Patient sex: F
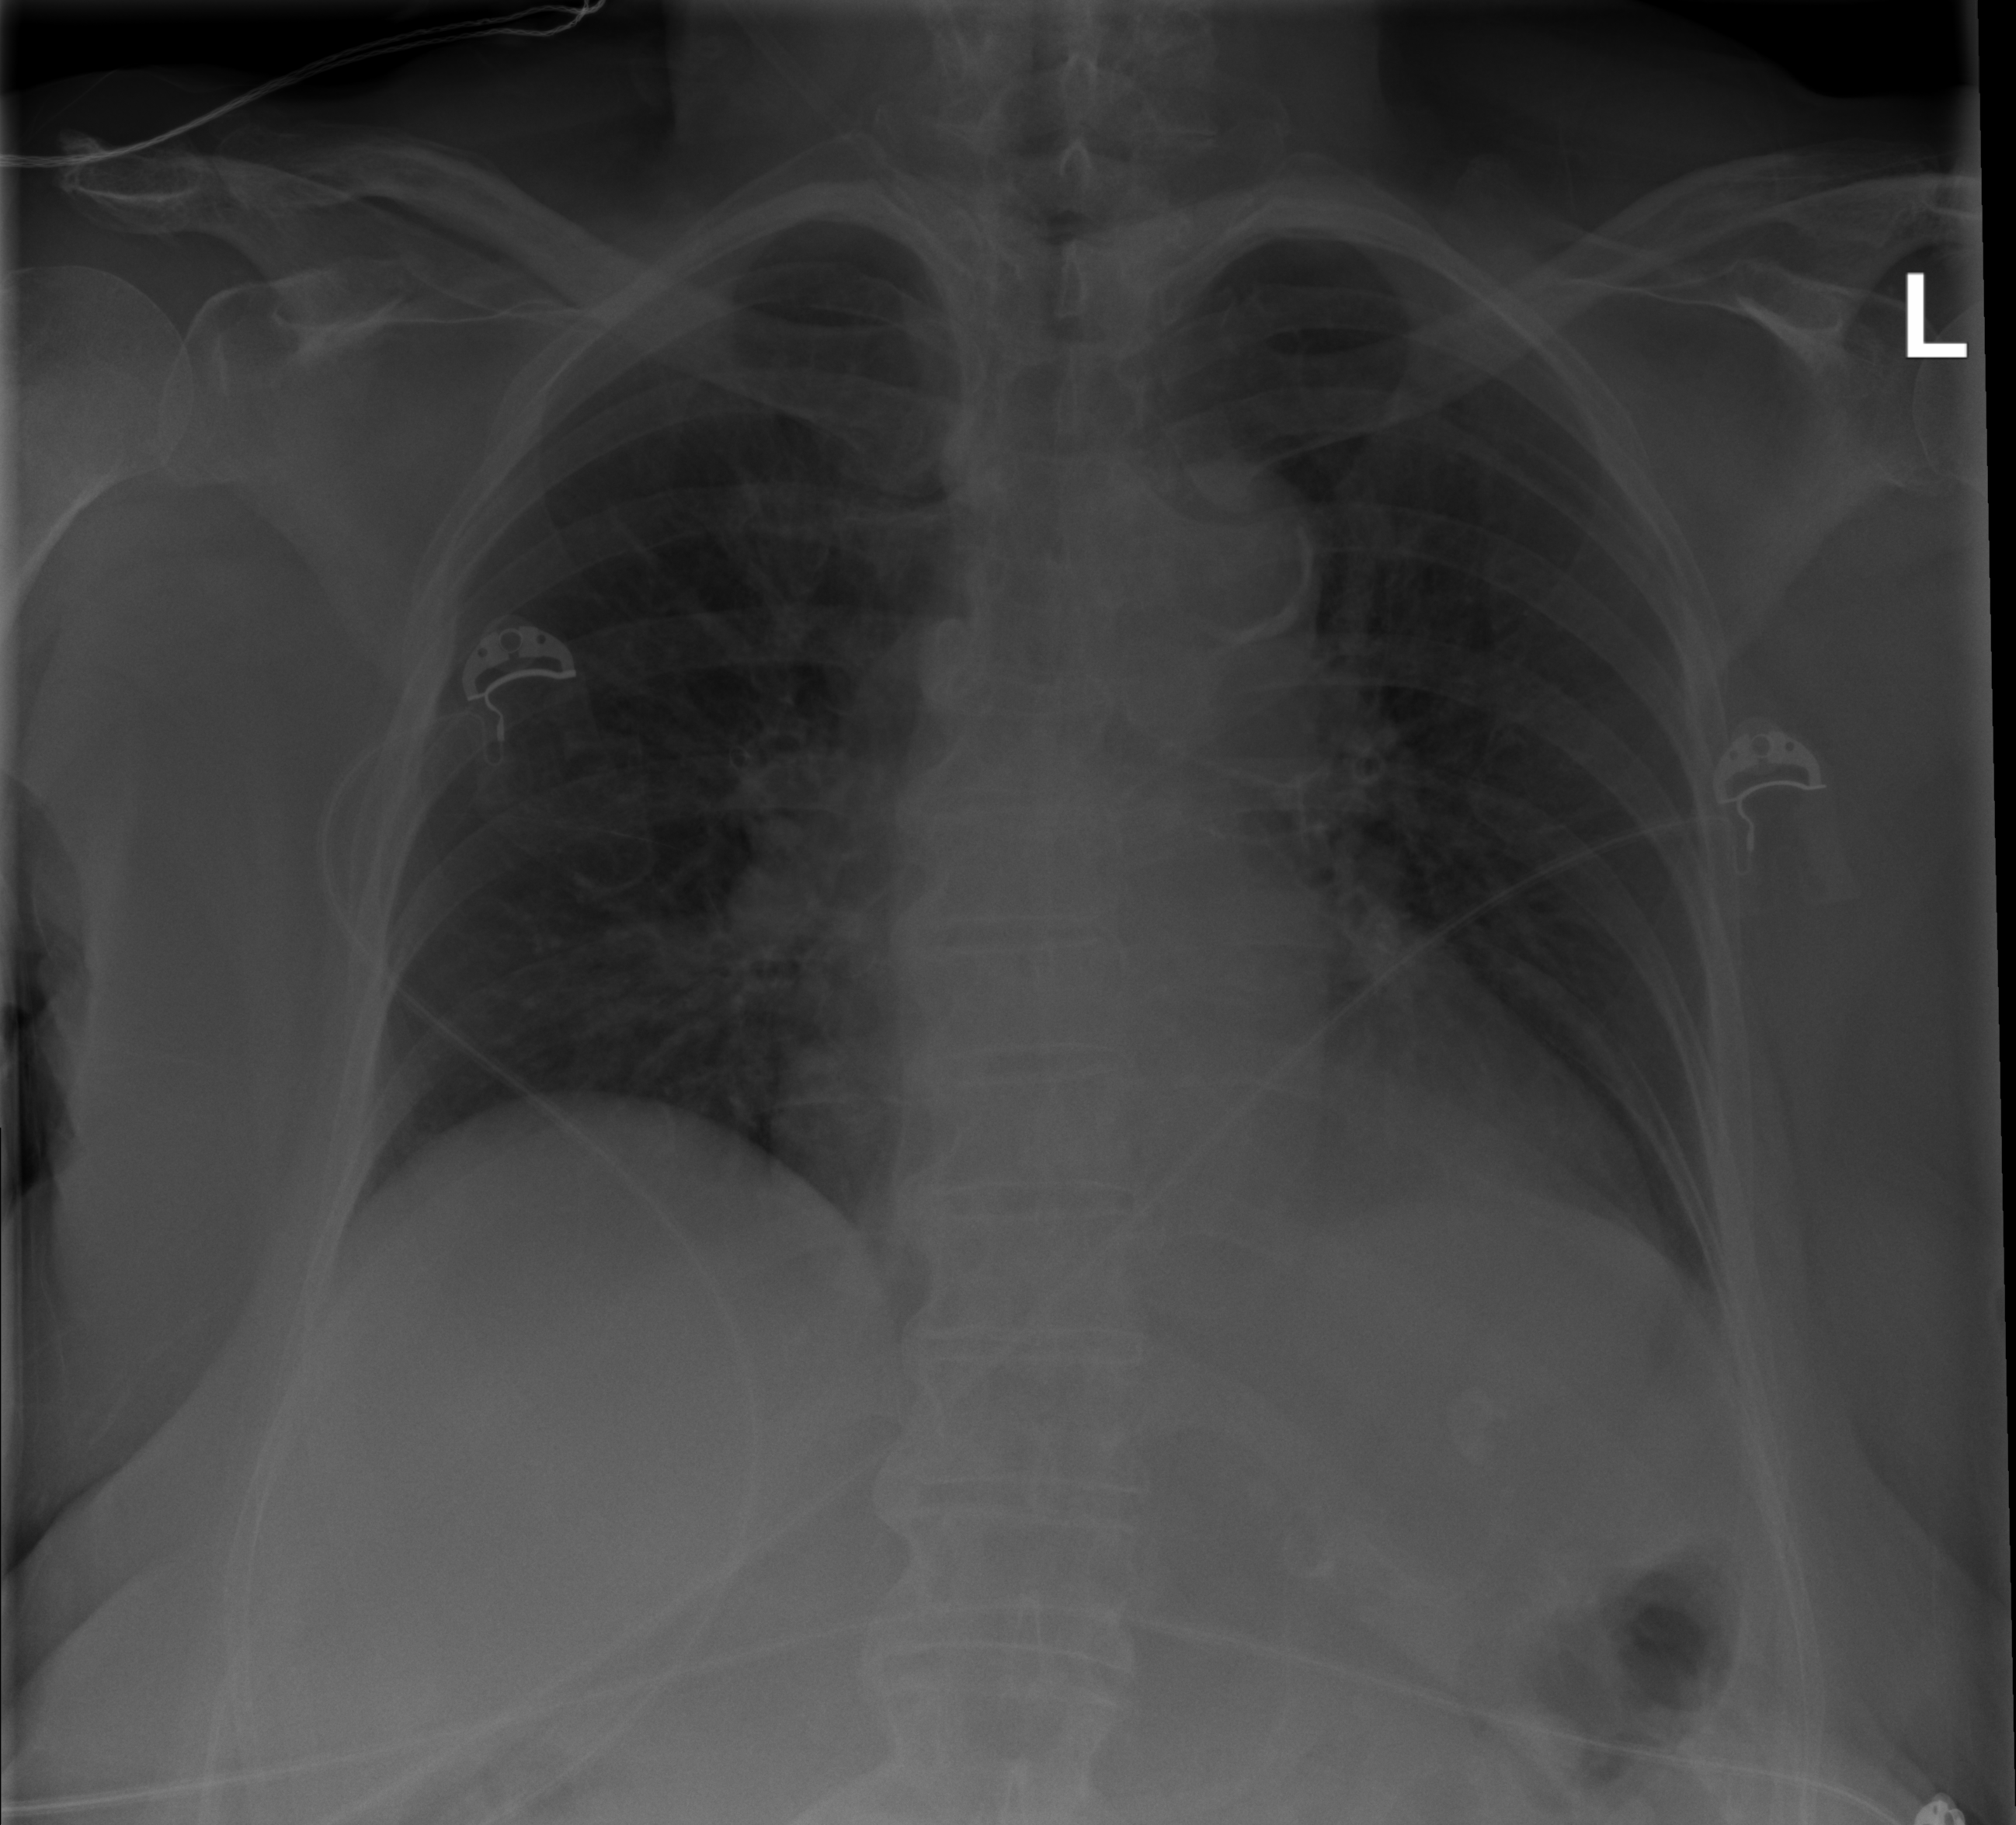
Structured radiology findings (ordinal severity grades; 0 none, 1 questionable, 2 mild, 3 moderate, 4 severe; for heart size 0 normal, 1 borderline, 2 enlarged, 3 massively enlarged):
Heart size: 1
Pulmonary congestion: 2
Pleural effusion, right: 0
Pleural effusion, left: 0
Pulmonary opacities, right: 2
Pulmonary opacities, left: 0
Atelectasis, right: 2
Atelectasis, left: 0